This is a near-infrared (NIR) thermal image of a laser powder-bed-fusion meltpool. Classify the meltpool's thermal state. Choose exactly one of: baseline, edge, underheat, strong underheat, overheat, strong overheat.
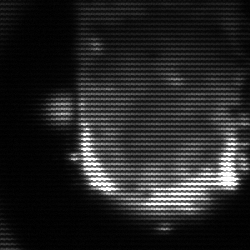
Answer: baseline